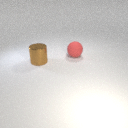
large red rubber sphere to the right of large brown metal cylinder